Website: macys
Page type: billing-address
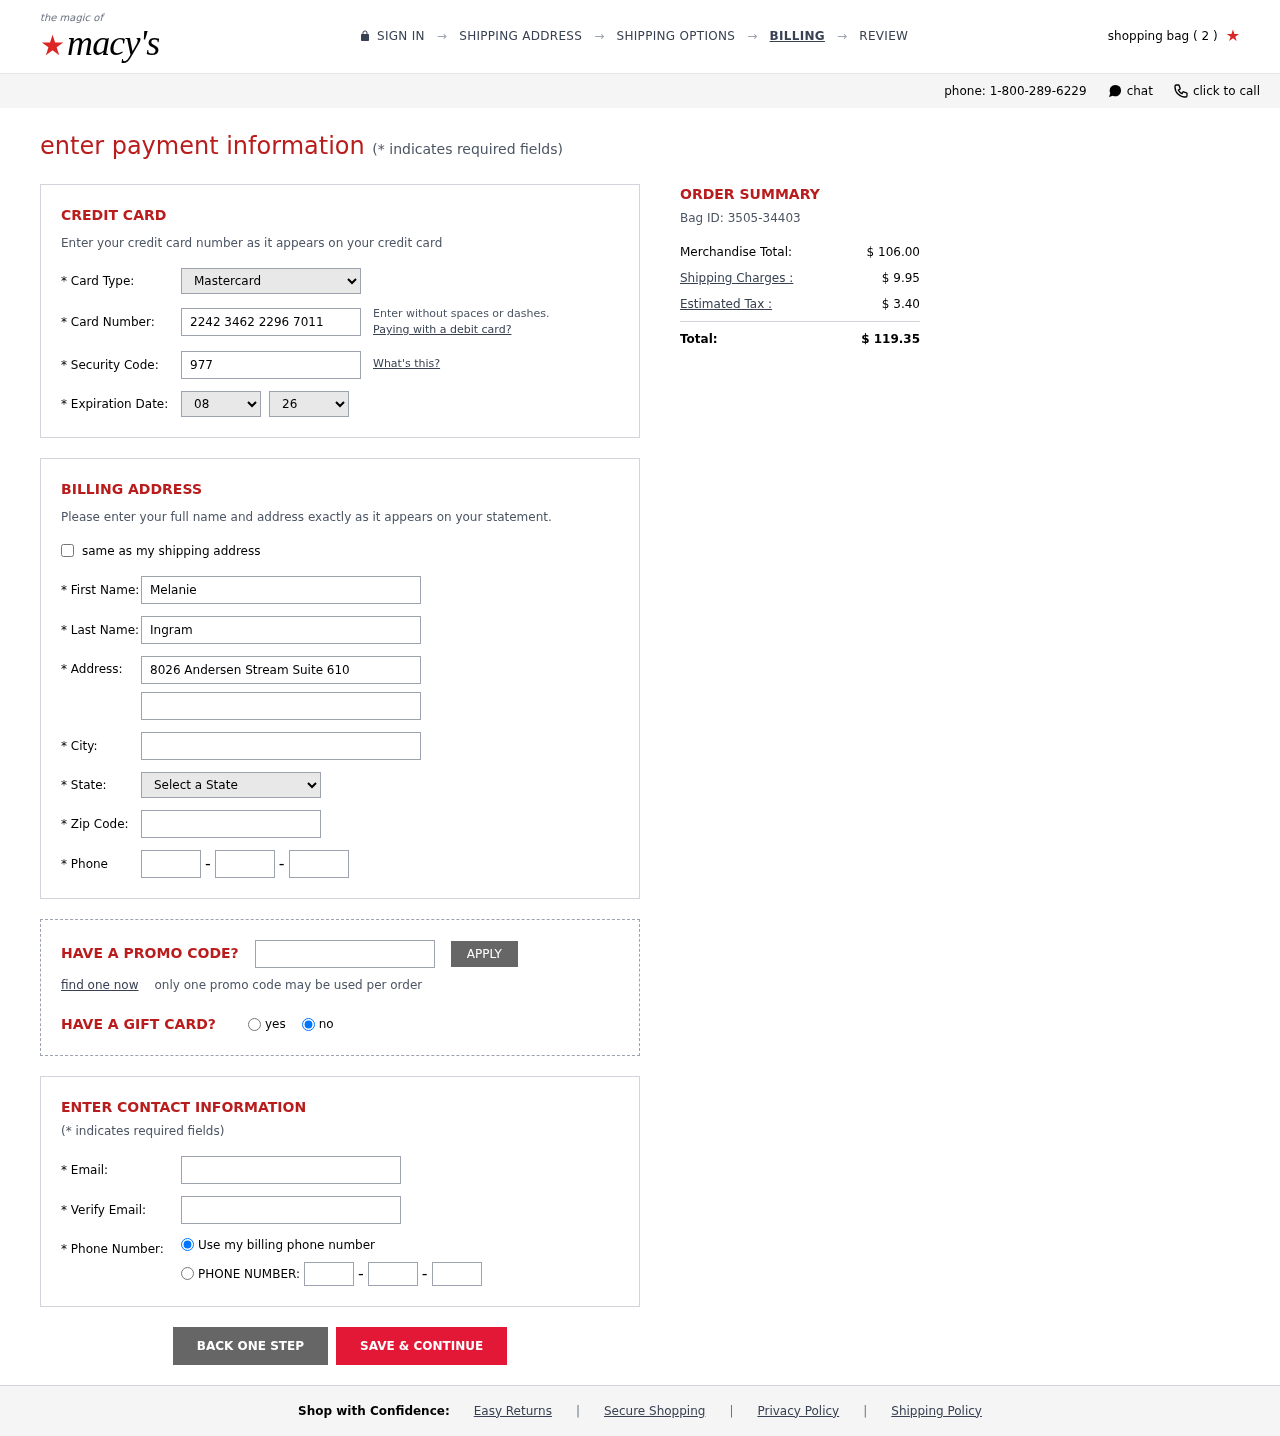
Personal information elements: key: PII_CARD_CVV
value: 977
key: PII_CARD_EXPIRY_MONTH
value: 08
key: PII_CARD_EXPIRY_YEAR
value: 26
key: PII_CARD_NUMBER
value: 2242 3462 2296 7011
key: PII_CARD_TYPE
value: Mastercard
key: PII_CITY
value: Port Melindafurt
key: PII_EMAIL
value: mingram@gmail.com
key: PII_FIRSTNAME
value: Melanie
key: PII_LASTNAME
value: Ingram
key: PII_PHONE_AREA
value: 948
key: PII_PHONE_PREFIX
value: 924
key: PII_PHONE_SUFFIX
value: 5893
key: PII_POSTCODE
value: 97086
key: PII_STATE_ABBR
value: HI
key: PII_STREET
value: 8026 Andersen Stream Suite 610
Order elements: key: ORDER_NUM_ITEMS
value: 2
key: ORDER_ID
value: Bag ID: 3505-34403
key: ORDER_SUBTOTAL
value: $ 106.00
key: ORDER_SHIPPING_COST
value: $ 9.95
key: ORDER_TAX
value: $ 3.40
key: ORDER_TOTAL
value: $ 119.35